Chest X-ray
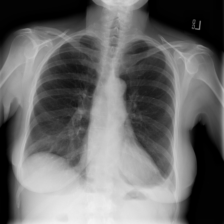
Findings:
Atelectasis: positive
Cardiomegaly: negative
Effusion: positive
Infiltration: negative
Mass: negative
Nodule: negative
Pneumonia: negative
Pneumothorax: negative
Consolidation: negative
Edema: negative
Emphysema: negative
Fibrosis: negative
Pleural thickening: negative
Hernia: negative